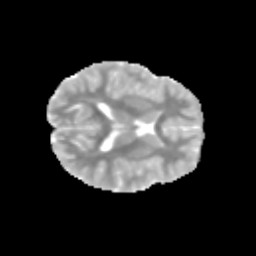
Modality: MD
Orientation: axial
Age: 11
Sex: female
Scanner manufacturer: siemens
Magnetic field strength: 3 T
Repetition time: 3.8 s
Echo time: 0.07 s